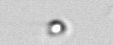
Label: nanoplankton_mix